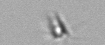
Label: Calciopappus